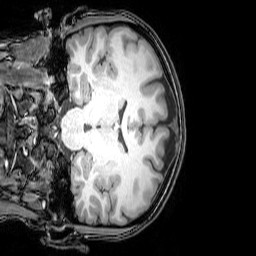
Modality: T1w
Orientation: coronal
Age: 24
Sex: female
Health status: healthy
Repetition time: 0.081 s
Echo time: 0.037 s